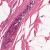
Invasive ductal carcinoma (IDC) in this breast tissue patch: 0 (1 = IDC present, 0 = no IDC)